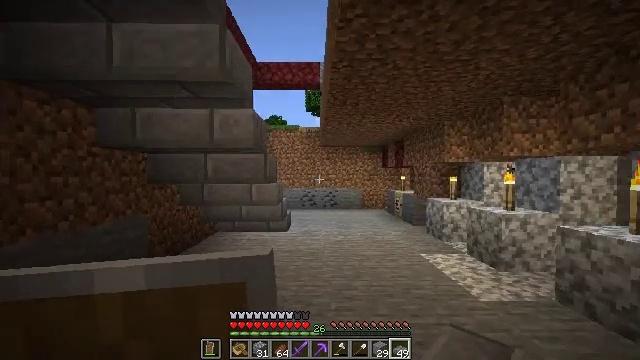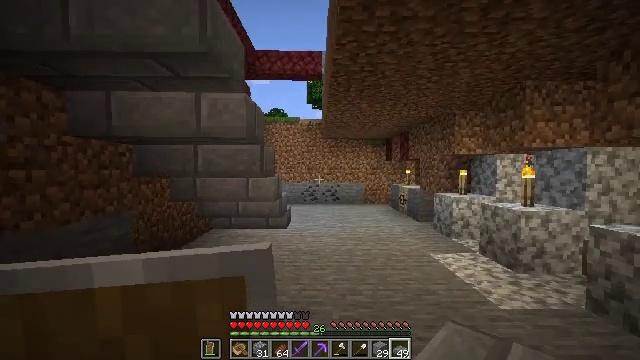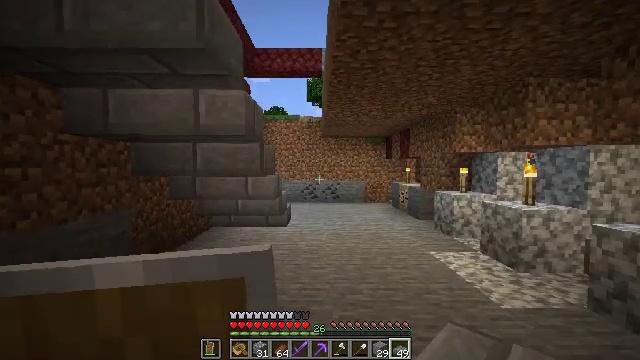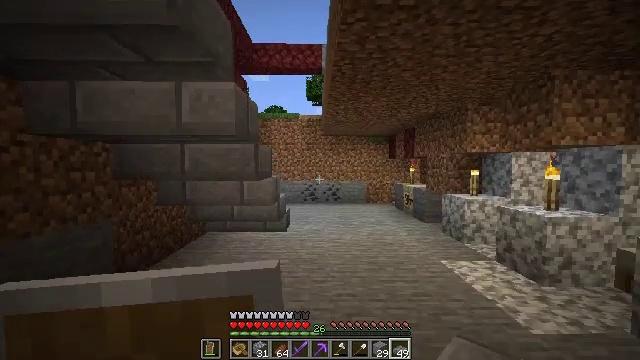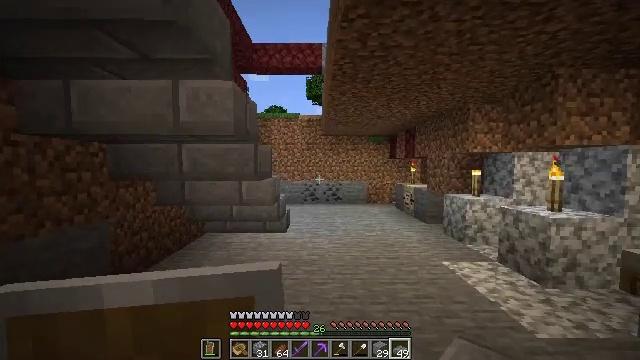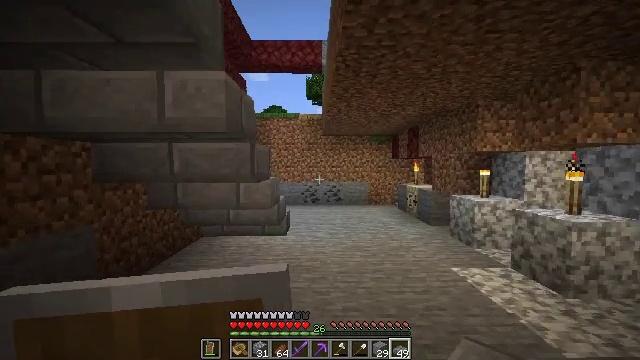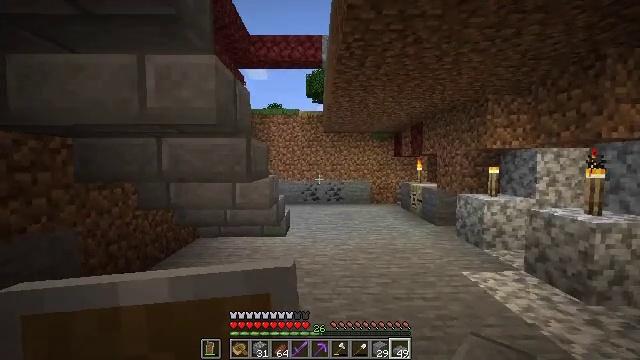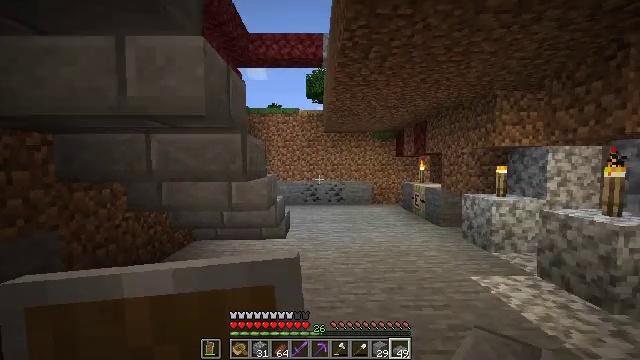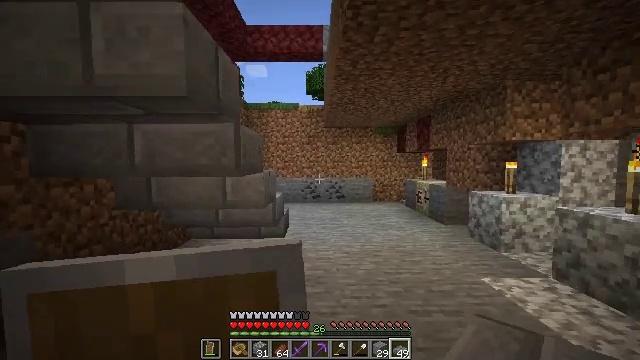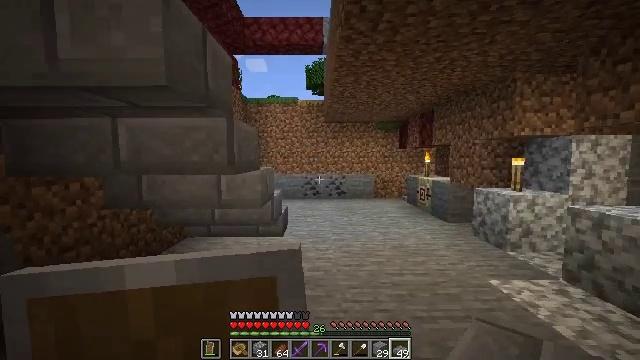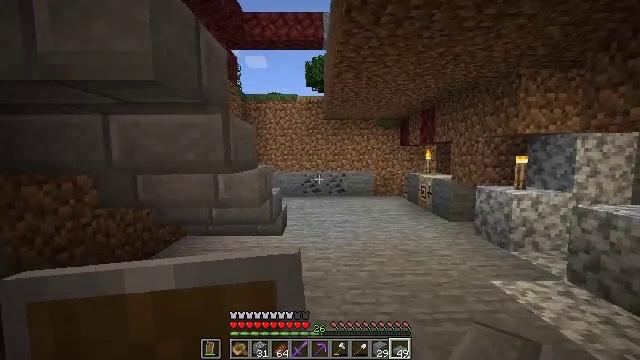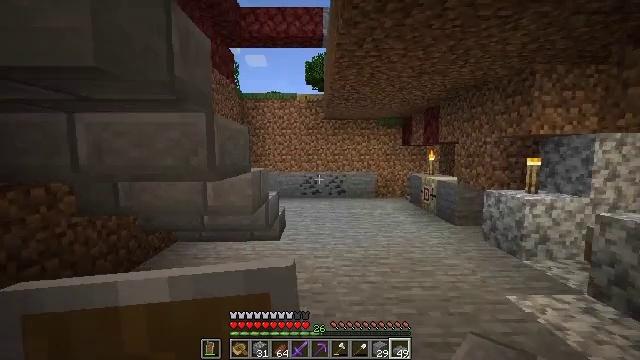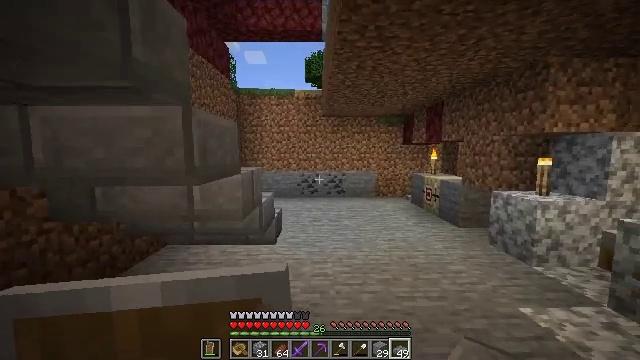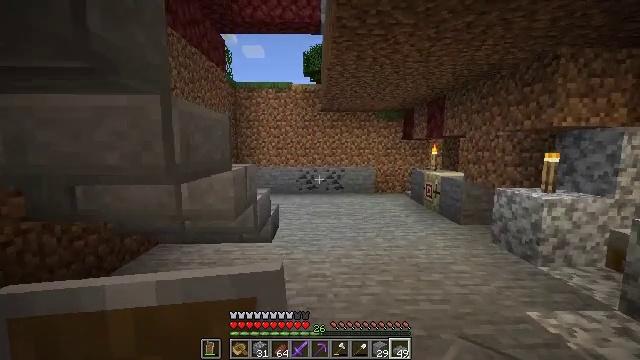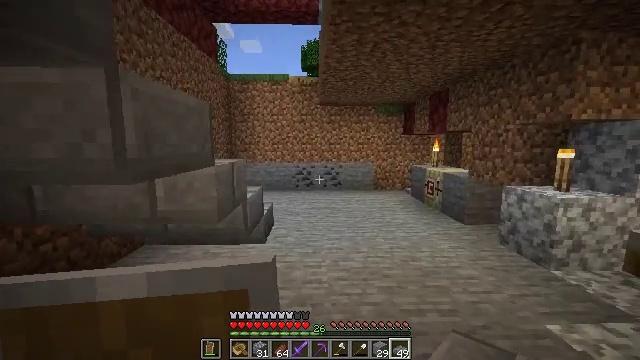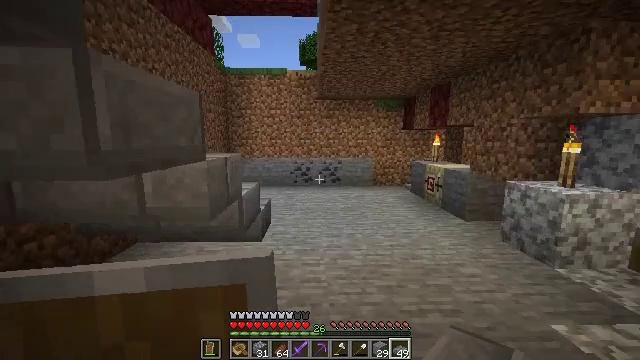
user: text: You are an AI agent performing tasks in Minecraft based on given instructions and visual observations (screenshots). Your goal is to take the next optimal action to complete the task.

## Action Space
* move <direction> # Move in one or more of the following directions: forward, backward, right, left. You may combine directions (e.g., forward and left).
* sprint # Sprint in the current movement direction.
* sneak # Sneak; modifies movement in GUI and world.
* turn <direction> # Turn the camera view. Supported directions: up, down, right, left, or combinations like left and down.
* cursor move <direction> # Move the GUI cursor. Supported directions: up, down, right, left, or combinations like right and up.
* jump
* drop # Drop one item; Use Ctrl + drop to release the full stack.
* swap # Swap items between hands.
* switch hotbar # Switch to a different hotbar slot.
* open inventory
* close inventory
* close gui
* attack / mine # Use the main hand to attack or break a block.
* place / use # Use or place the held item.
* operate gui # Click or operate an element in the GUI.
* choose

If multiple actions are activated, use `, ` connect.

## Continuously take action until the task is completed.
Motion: motion action
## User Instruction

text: Left click on the iron door to break it.
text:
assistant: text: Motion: move forward, turn down
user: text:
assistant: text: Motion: move forward
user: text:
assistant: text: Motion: move forward
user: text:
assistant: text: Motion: move forward
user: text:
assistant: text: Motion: move forward
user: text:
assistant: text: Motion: move forward
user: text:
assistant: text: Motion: move forward
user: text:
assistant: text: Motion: move forward
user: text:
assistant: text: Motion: move forward
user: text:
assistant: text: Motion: move forward
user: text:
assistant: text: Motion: move forward
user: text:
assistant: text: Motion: move forward
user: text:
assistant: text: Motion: move forward, turn down
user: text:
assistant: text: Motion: move forward, turn down
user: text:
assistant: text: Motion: move forward, turn down
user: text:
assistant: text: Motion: move forward
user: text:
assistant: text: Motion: move forward
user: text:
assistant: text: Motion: move forward
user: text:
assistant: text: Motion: move forward
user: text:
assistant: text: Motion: move forward
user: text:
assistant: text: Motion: move forward, turn right
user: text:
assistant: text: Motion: move forward, turn right and down
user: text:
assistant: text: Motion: move forward, turn right and down
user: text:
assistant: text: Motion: move forward, turn right and down
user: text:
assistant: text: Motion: move forward, turn right and down
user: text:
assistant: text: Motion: move forward, turn right
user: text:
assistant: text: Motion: move forward, turn right
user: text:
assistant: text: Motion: move forward, turn right
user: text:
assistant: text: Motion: move forward, turn right
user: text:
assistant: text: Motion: move forward and move left, turn right